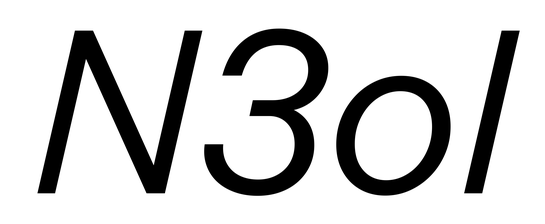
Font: InstrumentSans-Italic_Italic